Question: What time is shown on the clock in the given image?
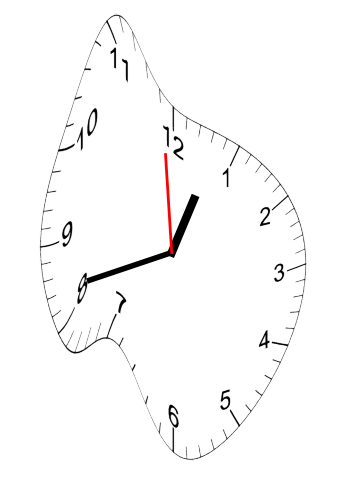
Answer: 12:41:59